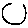
Label: moon